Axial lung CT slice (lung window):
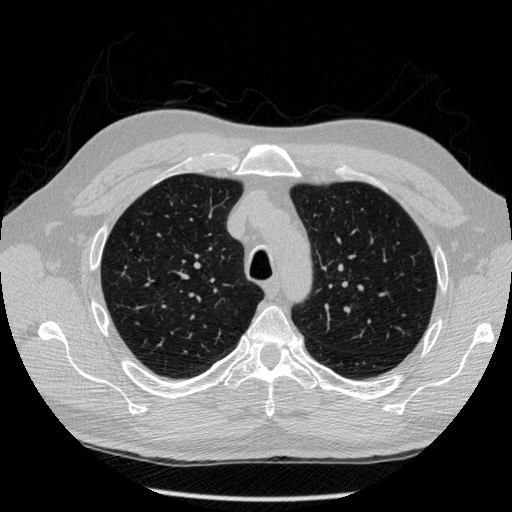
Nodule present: no